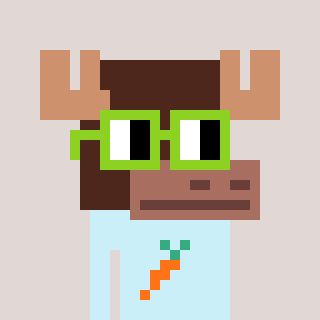
a pixel art character with square light green glasses, a moose-shaped head and a cold-colored body on a warm background